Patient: sex F, age 80
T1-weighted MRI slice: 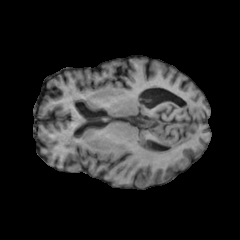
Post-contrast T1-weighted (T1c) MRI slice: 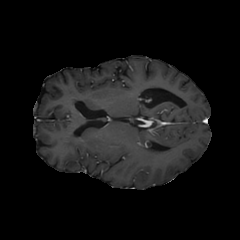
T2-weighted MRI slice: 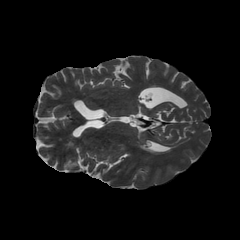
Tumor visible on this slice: yes
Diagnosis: Glioblastoma, IDH-wildtype
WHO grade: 4